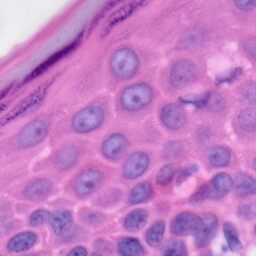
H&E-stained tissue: Skin